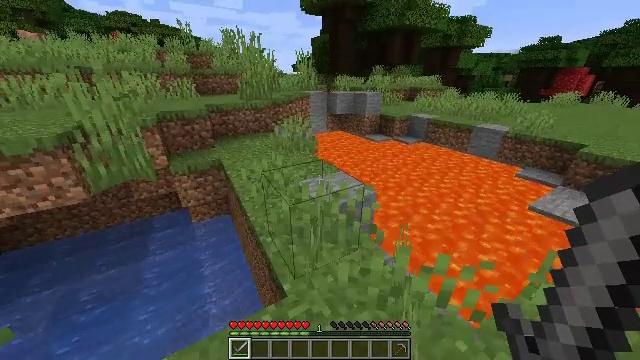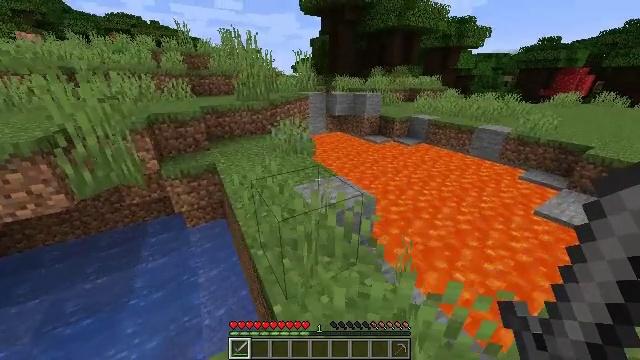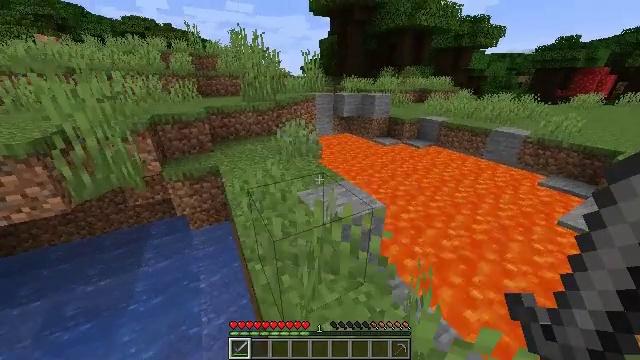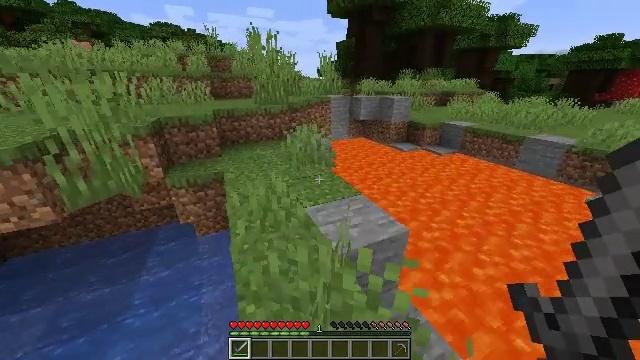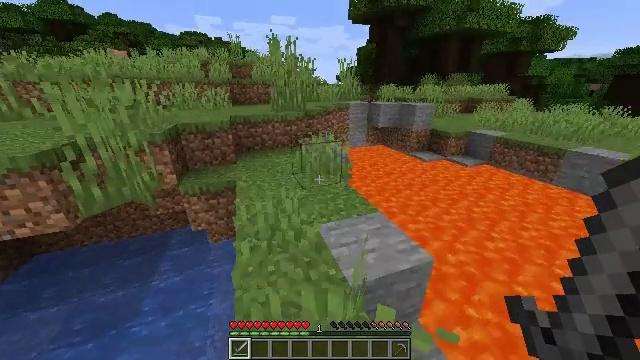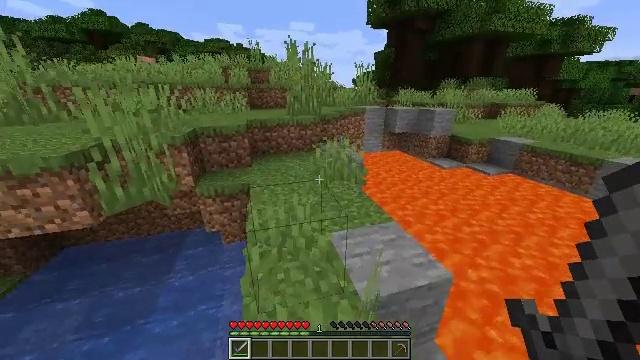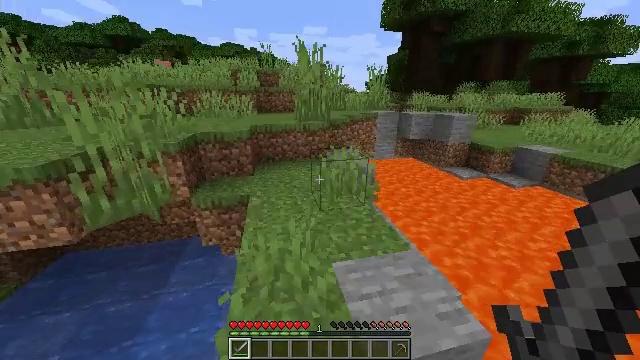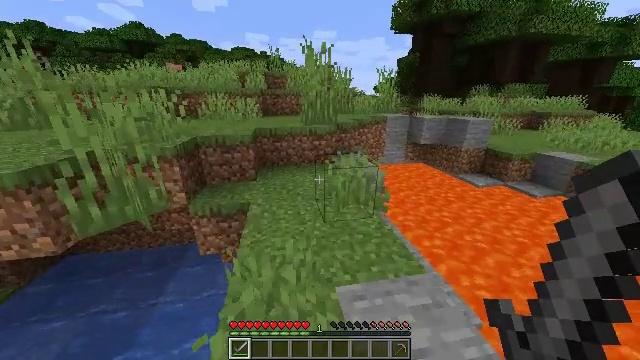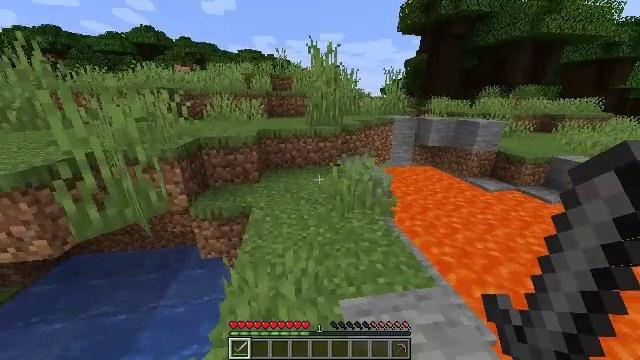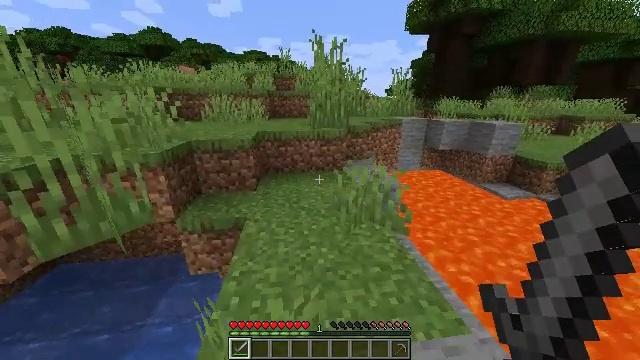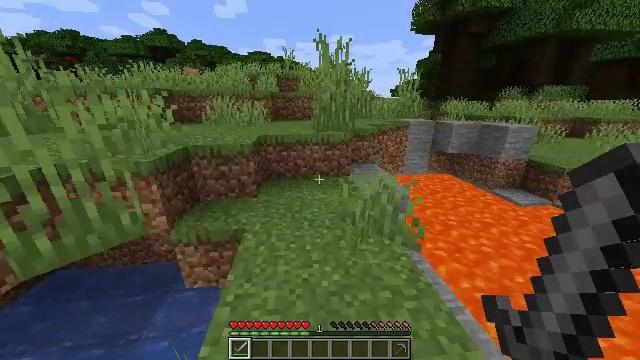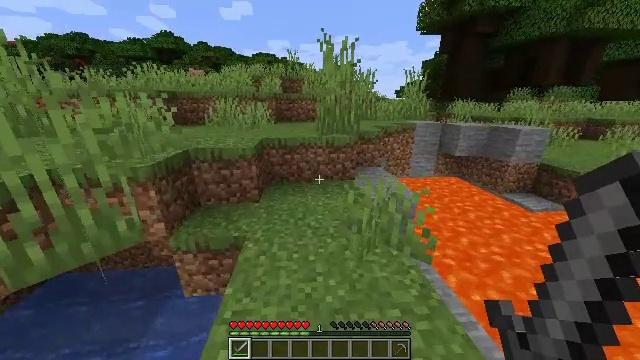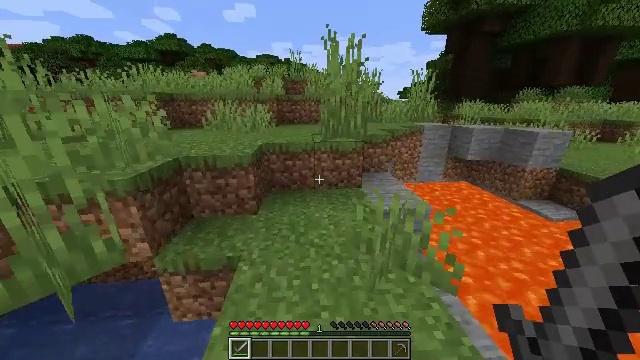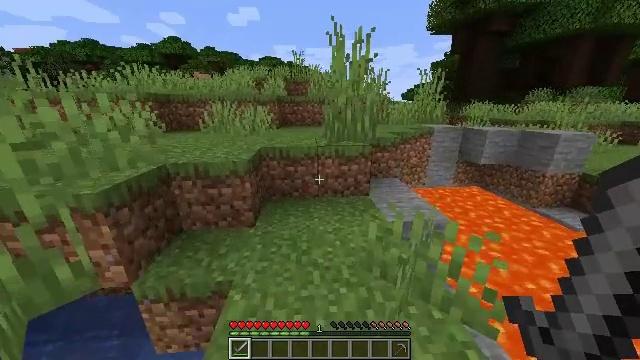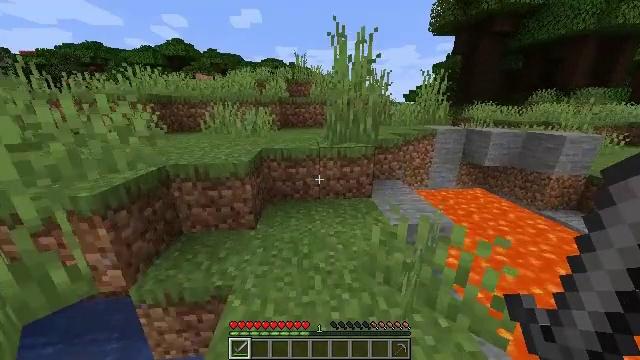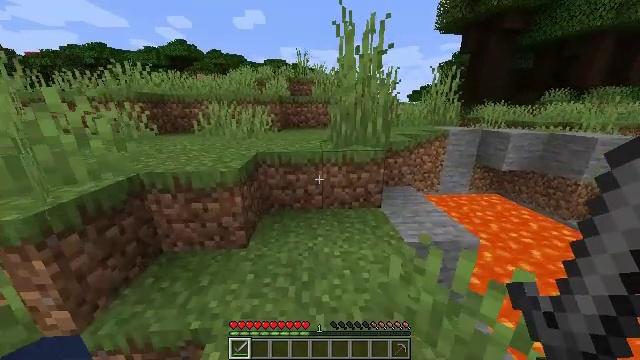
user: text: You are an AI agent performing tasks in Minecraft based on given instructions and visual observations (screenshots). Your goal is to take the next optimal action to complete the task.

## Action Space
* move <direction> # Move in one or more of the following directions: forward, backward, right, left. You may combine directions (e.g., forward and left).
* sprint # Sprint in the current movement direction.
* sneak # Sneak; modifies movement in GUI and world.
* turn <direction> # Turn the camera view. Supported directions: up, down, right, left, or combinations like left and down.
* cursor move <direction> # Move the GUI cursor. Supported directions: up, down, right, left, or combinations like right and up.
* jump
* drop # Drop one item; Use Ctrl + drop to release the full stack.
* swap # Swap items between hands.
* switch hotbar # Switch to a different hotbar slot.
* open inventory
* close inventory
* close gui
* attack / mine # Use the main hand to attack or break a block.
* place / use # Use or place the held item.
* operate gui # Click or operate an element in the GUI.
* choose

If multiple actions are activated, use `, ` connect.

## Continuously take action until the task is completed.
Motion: motion action
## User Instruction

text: Prepare cooked cod using the furnace.
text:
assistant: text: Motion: move forward
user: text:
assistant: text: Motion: move forward, turn left
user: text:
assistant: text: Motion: move forward, turn left
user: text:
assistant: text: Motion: move forward, turn left and up
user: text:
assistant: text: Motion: move forward, turn left and up
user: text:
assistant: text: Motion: move forward, turn left
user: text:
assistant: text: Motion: move forward, turn left
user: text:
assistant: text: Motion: move forward, turn left
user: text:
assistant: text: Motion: move forward, turn left
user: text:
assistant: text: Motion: move forward, turn left
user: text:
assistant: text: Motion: move forward, turn left
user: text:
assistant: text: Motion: move forward
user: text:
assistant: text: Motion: move forward
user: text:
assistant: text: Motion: move forward
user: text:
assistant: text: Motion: move forward
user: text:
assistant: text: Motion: move forward
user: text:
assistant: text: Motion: move forward
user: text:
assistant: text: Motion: move forward
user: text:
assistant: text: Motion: move forward
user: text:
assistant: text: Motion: move forward, jump
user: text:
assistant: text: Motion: move forward, jump
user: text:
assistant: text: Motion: move forward, jump
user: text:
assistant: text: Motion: move forward, jump
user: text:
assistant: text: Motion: move forward, jump
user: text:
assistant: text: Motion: move forward
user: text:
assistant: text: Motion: move forward
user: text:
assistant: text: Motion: move forward
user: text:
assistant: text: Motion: move forward
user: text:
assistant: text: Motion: move forward
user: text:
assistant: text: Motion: move forward